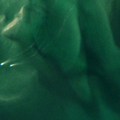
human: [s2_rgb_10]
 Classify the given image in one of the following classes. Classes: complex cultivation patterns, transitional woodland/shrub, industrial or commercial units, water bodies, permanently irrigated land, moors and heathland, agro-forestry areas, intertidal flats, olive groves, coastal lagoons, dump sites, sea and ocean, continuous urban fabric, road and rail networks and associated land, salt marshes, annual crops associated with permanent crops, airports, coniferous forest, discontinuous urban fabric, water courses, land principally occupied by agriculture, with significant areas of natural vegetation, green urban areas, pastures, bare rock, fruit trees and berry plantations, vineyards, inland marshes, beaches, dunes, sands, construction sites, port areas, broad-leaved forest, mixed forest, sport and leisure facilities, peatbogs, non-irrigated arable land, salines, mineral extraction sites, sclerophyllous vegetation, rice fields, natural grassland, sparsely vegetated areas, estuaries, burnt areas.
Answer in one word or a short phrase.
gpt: sea and ocean